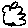
Label: cloud